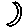
Label: moon